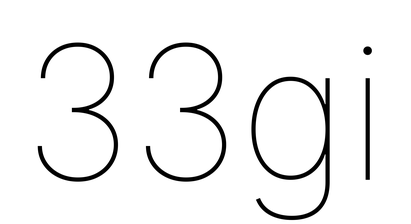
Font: Inter_Thin